Question: I have created a macro to refresh my workbook (recalc values, refresh links, etc).
The code to refresh links works fine but when it hits the 'RefreshAll' I get the following error.
'''
ActiveWorkbook.UpdateLink Name:="F:\klanten.xlsm", Type:=xlExcelLinks
ActiveWorkbook.RefreshAll
'''

All help is appreciated!
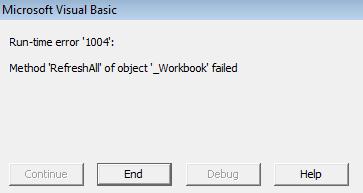
Answer: Rather than a 'RefreshAll' option you are looking for a 'Calculate' option
I suggest you use 'Application.CalculateFull' to calculate all formulae
This link from Charles Williams on <URL> may prove useful